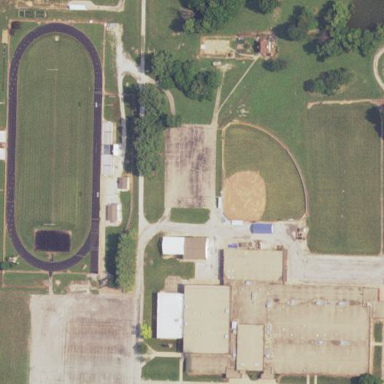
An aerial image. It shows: School.